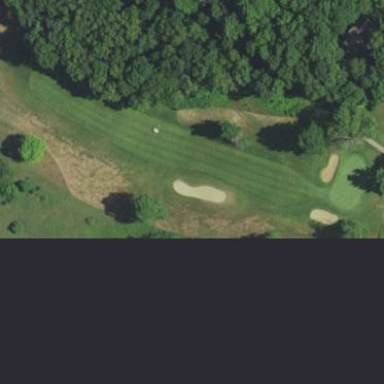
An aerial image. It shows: Grassy golf fairway.